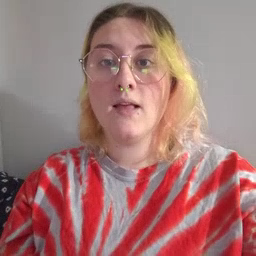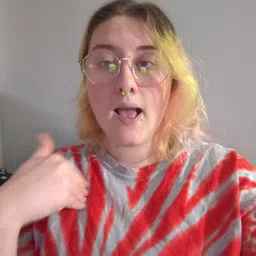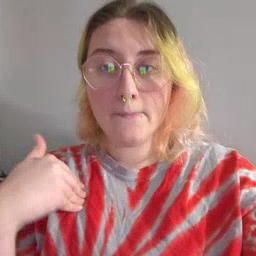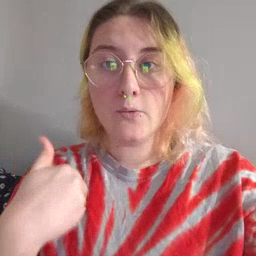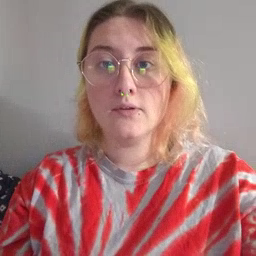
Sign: animal